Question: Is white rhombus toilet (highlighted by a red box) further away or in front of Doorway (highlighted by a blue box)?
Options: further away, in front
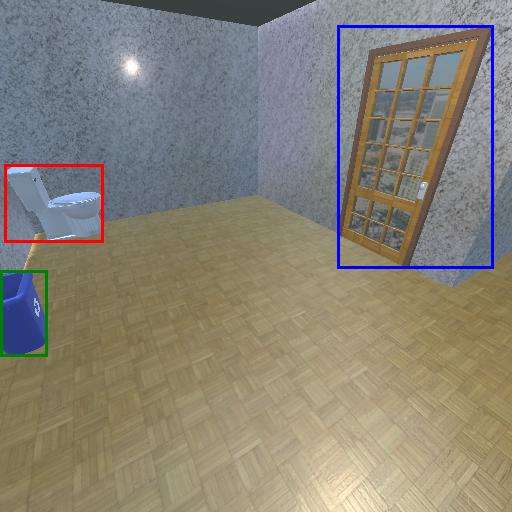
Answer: further away